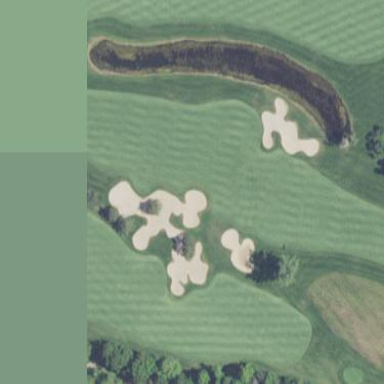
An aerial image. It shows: Area with grass used as rough in golf course.